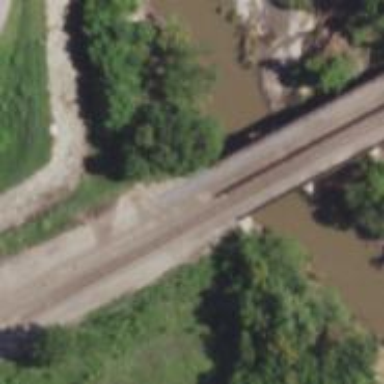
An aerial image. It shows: Bridge over railway line.